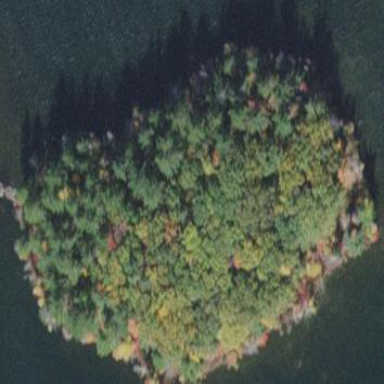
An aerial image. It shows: Islet.